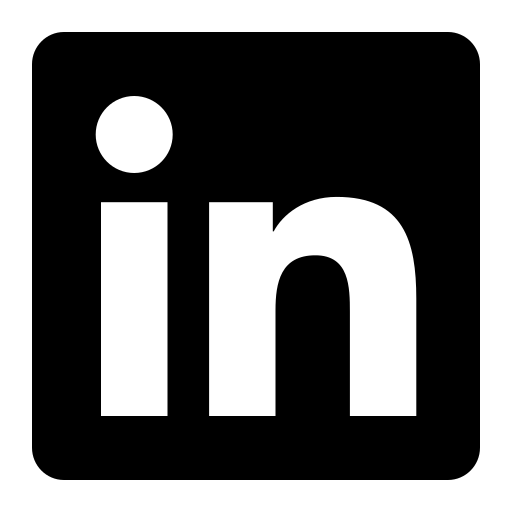
Tags: icon, FontAwesome, fa-icon, brand, linkedin